Field crop: maize
Growth stage: 2
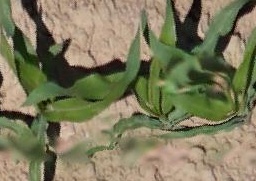
Species: maize